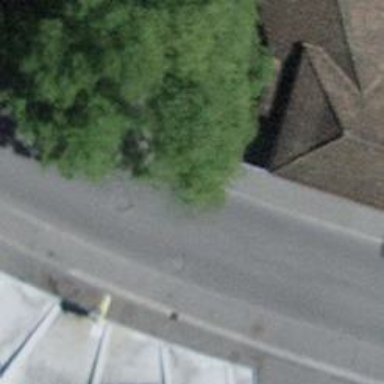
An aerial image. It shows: Residential road with asphalt surface and sidewalks on both sides.